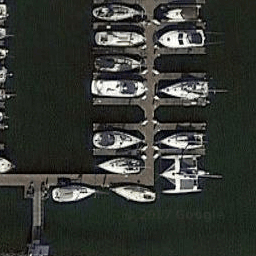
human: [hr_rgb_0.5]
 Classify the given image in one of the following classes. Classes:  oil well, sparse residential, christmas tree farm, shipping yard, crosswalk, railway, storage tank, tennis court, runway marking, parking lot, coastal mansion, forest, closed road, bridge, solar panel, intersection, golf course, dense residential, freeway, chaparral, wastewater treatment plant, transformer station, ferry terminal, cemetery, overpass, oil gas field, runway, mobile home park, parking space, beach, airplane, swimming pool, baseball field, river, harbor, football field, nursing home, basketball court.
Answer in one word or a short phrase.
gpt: harbor